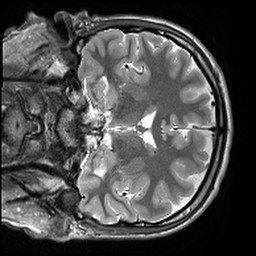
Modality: T2w
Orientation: coronal
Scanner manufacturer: siemens
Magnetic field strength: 3 T
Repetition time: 10.64 s
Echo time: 0.05 s